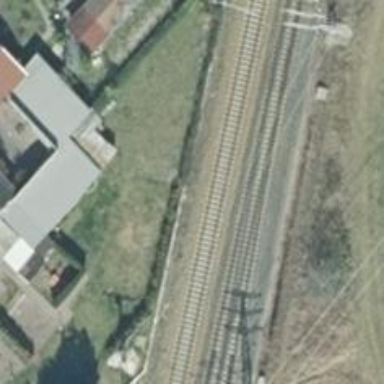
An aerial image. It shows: Railway junction.